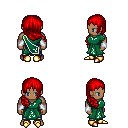
a pixel art fantasy rpg character, male body template, human, dark skin, sash dress, metal pants, red right-swept hairstyle, white cloth bracers, gold boots, four views (front, back, left, right), 2x2 character sprite sheet, small pixel art, hard edges, no anti-aliasing